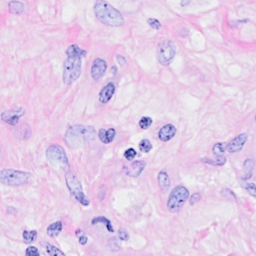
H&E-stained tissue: Breast